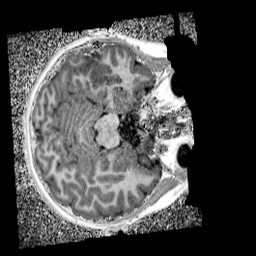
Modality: UNIT1_denoised
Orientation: axial
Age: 10
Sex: female
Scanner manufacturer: siemens
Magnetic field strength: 3 T
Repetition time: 4 s
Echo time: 0.00299 s